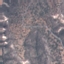
Land use / land cover: HerbaceousVegetation